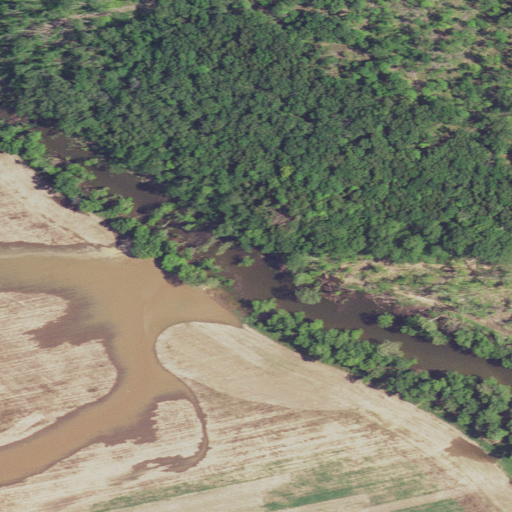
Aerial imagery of cliff(s) in Missouri named Edwards Bluff containing deciduous forest, cultivated crops, mixed forest, and woody wetlands